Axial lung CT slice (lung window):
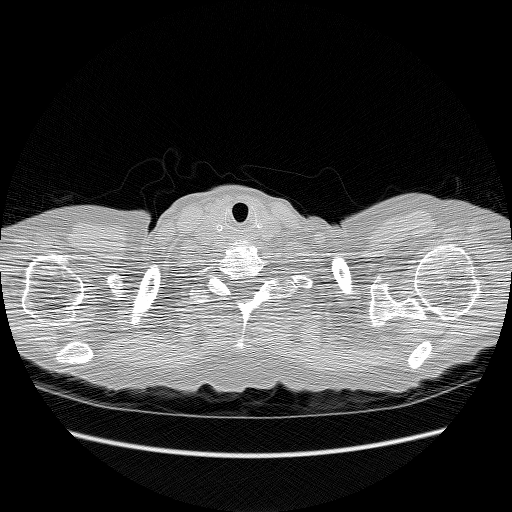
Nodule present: no